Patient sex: M
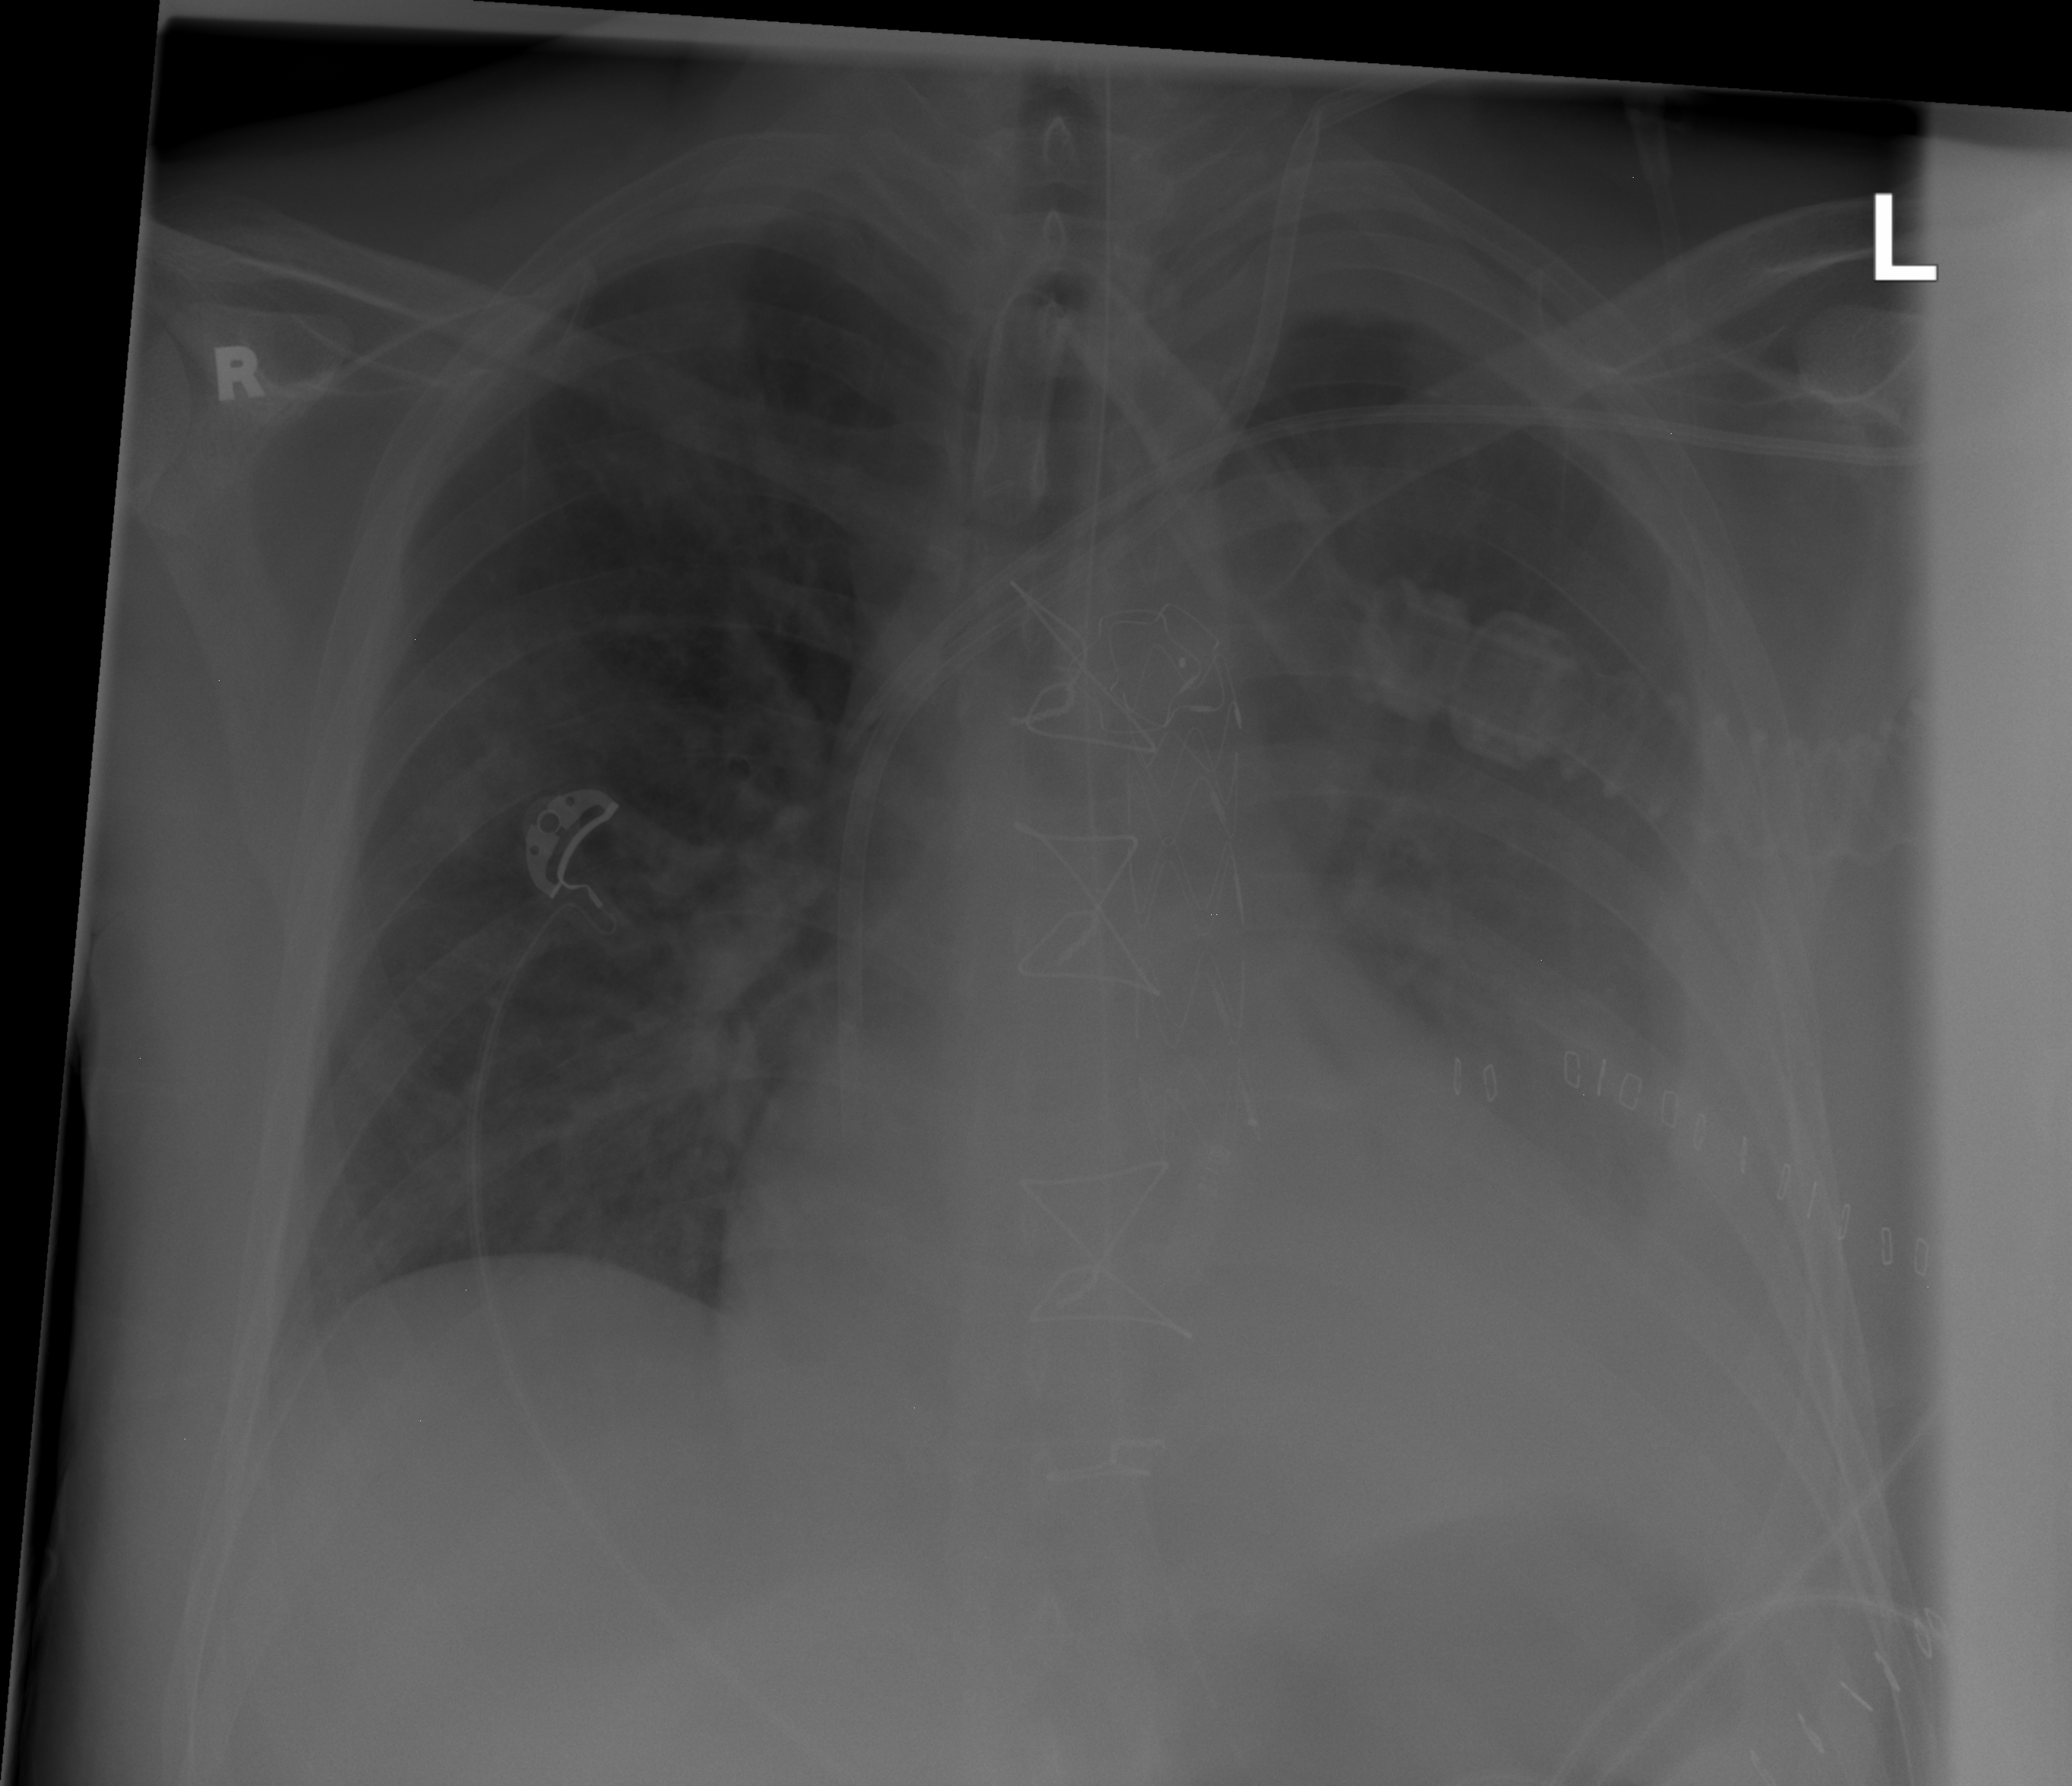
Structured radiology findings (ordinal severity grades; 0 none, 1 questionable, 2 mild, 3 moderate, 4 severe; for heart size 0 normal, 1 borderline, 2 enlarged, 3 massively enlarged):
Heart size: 1
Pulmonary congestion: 0
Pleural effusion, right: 0
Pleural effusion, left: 3
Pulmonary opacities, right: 2
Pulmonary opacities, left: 1
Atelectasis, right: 2
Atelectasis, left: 3